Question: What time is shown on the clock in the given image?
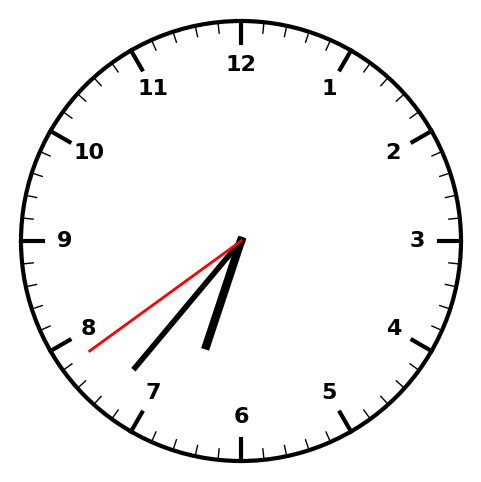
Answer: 06:36:39